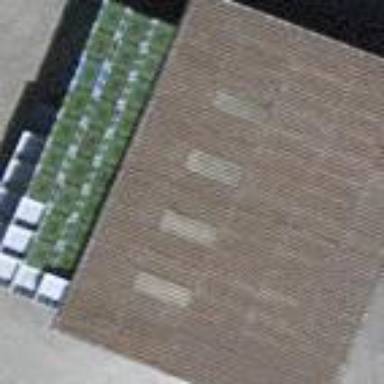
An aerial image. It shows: Shed.